Question: I have a time series data from a data logger that puts time stamps (in the form of dates MM--DD-YY HH:MM:SS:xxx:yyy (e.g. --[ 29.08.2018 16:26:31.406 ] --) where xxx and yyy are milliseconds and microseconds respectively) precise up to microseconds when recording data. Now you can imagine that the generated file recorded over a few minutes could be very big. (100s of megabytes). I need to plot a bunch of data from this file vs time in millisconds (ideally).
The data looks like below:

So I need to parse these dates in python and calculate timedelta to find timelapsed between samples and then generate plots. As when I subtract these two time stamps (--[ 29.08.2018 16:23:41.052 ] -- and --[ 29.08.2018 16:23:41.114 ] --), I want to get 62 milliseconds as time lapsed between these two time stamps.
Currently I am using 'dateparser' (by import dateparser as dp) which outputs datetime after parsing and then I can subtract those to extract timedelta and then convert into ms or seconds as I need.
But this function is taking too long and is the bottleneck in my post processing script.
Anyone could suggest a better library that is more efficient in parsing dates and calculating timedelta?
Here's the piece of code that is not so efficient
'''
import dateparser as dp
def timedelta_local(date1, date2):
import dateparser as dp
timedelta = dp.parse(date2)-dp.parse(date1)
timediff={'us': timedelta.microseconds+timedelta.seconds*<PHONE>+timedelta.days*24*60*60*<PHONE>,
'ms':timedelta.microseconds/1000+timedelta.seconds*1000+timedelta.days*24*60*60*1000,
'sec': timedelta.microseconds/<PHONE>+timedelta.seconds+timedelta.days*24*60*60,
'minutes': timedelta.microseconds/<PHONE>/60+timedelta.seconds/60+timedelta.days*24*60
}
return timediffe
'''
Thanks in advance
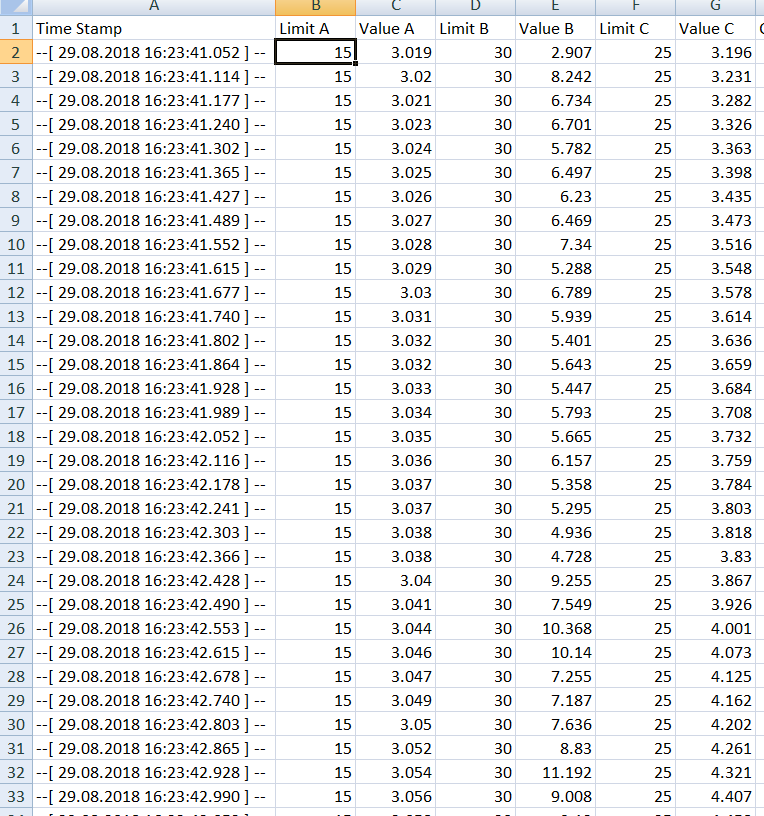
Answer: @zvone is correct here. pandas is your best friend for this. Here is some sample code that will hopefully get you on the right track. It assumes your data is in a CSV file with a header line like the one you show in your example. I wasn't sure whether you wanted to keep the time difference as a timedelta object (easy for doing further math with) or just simplify it to a float. I did both.
'''
import pandas as pd
df = pd.read_csv("test.csv", parse_dates=[0])
# What are the data types after the initial import?
print(f'{df.dtypes}
')
# What are the contents of the data frame?
print(f'{df}
')
# Create a new column that strips away leading and trailing characters
# that surround the data we want
df['Clean Time Stamp'] = df['Time Stamp'].apply(lambda x: x[3:-4])
# Convert to a pandas Timestamp. Use infer_datetime_format for speed.
df['Real Time Stamp'] = pd.to_datetime(df['Clean Time Stamp'], infer_datetime_format=True)
# Calculate time difference between successive rows
df['Delta T'] = df['Real Time Stamp'].diff()
# Convert pandas timedelta to a floating point value in milliseconds.
df['Delta T ms'] = df['Delta T'].dt.total_seconds() * 1000
print(f'{df.dtypes}
')
print(df)
'''
The output looks like this. Note that the printing of the dataframe is wrapping the columns around to another line - this is just an artifact of printing it.
'''
Time Stamp object
Limit A int64
Value A float64
Limit B int64
Value B float64
dtype: object
Time Stamp Limit A Value A Limit B Value B
0 --[ 29.08.2018 16:23:41.052 ] -- 15 3.109 30 2.907
1 --[ 29.08.2018 16:23:41.114 ] -- 15 3.020 30 8.242
Time Stamp object
Limit A int64
Value A float64
Limit B int64
Value B float64
Clean Time Stamp object
Real Time Stamp datetime64[ns]
Delta T timedelta64[ns]
Delta T ms float64
dtype: object
Time Stamp Limit A Value A Limit B Value B 0 --[ 29.08.2018 16:23:41.052 ] -- 15 3.109 30 2.907
1 --[ 29.08.2018 16:23:41.114 ] -- 15 3.020 30 8.242
Clean Time Stamp Real Time Stamp Delta T 0 29.08.2018 16:23:41.052 2018-08-29 16:23:41.052 NaT
1 29.08.2018 16:23:41.114 2018-08-29 16:23:41.114 00:00:00.062000
Delta T ms
0 NaN
1 62.0
'''
If your files are large you may gain some efficiency by editing columns in place rather than creating new ones like I did.